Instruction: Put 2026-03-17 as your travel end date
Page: home
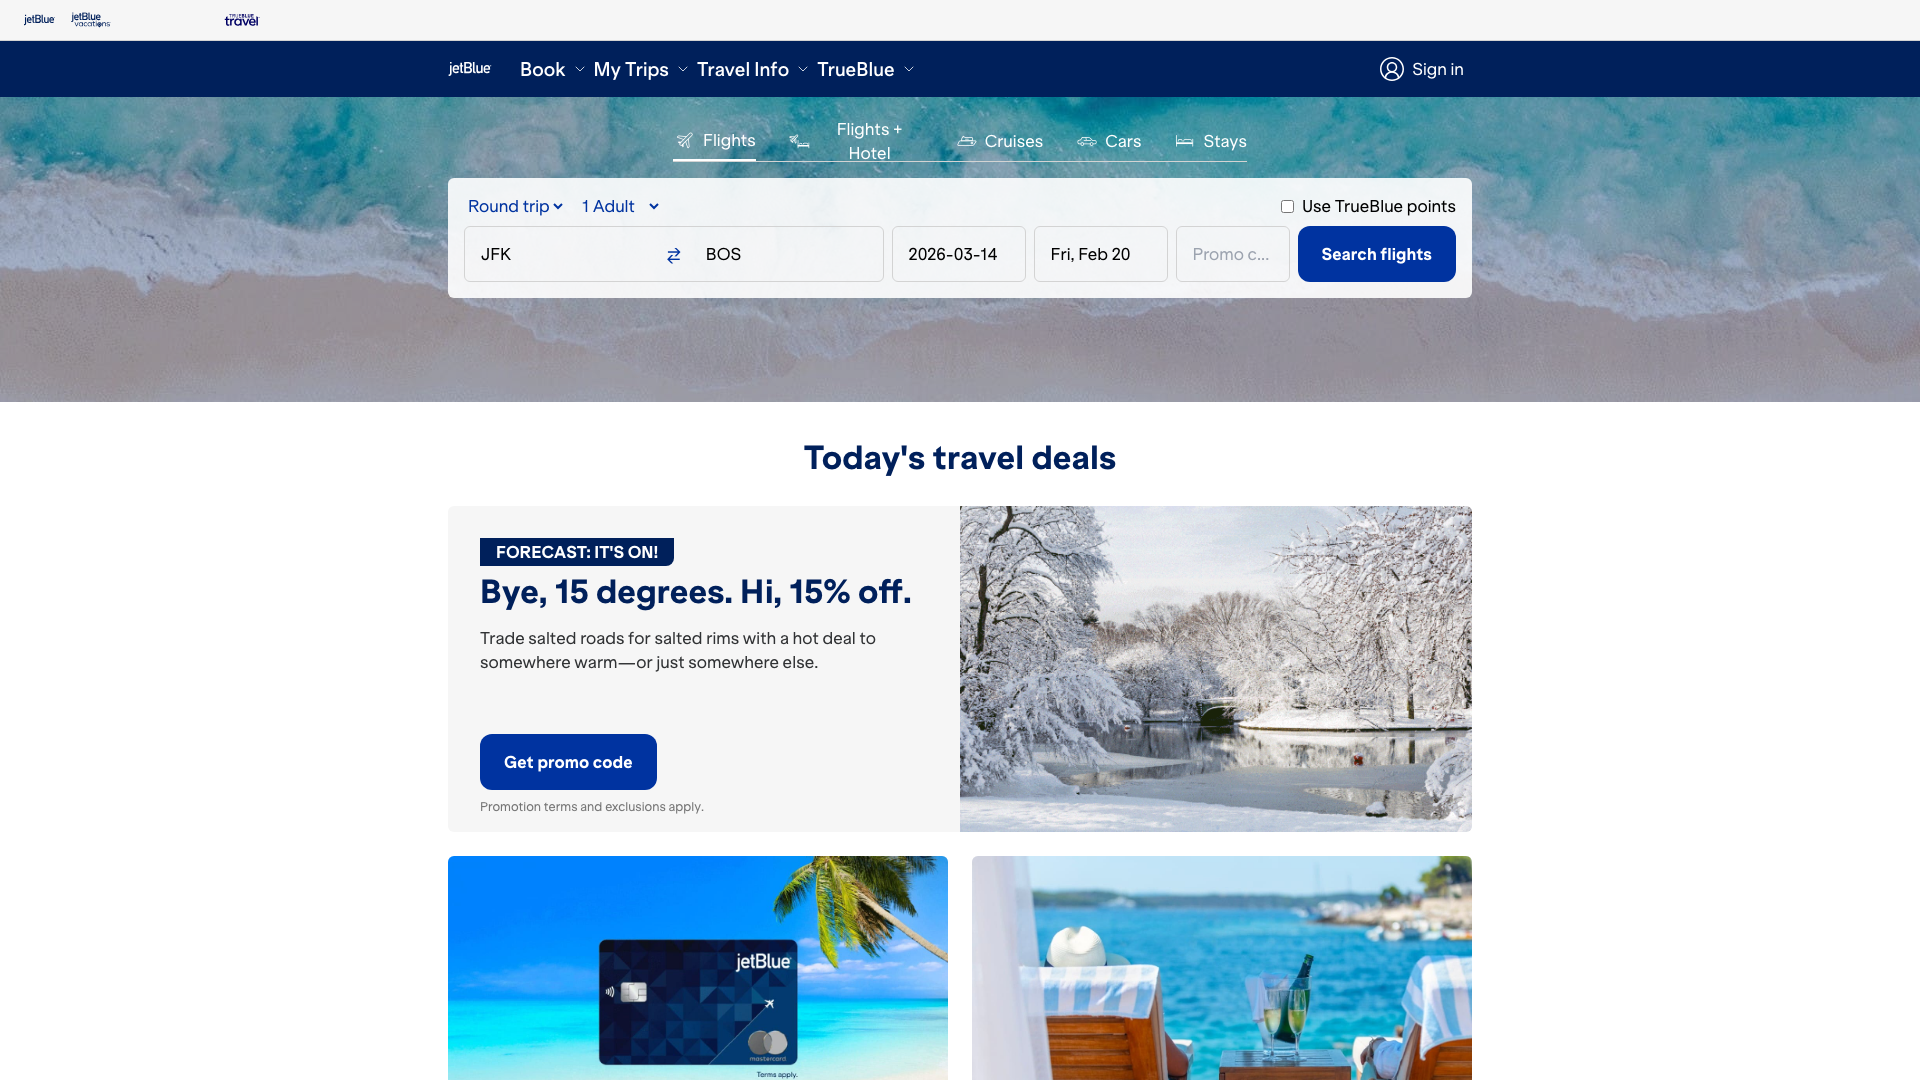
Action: type